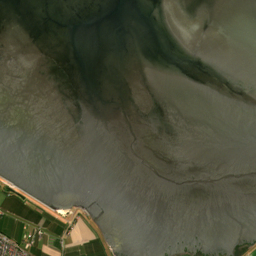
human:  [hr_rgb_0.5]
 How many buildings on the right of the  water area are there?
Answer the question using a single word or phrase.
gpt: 220

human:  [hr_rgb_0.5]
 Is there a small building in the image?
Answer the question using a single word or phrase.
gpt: yes

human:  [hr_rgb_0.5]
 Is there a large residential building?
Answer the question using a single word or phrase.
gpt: no

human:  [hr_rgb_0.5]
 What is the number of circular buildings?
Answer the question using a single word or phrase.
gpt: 0

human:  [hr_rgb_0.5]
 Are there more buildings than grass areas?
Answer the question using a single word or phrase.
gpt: yes

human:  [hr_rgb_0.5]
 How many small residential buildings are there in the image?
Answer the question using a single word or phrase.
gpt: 212

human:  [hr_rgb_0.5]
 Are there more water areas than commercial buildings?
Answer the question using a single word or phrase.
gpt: no

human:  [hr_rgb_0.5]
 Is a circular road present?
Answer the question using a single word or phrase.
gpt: no

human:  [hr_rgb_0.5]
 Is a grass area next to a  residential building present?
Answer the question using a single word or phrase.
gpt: yes

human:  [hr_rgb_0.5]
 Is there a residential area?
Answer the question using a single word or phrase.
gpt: yes

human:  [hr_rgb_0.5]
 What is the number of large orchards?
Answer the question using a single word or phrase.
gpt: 12

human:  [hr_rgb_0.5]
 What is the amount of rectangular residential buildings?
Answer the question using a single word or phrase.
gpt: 139

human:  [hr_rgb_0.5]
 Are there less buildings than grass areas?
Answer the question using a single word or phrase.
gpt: no

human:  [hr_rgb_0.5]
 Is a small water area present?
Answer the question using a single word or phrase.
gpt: no

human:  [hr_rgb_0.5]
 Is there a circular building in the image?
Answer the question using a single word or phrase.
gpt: no

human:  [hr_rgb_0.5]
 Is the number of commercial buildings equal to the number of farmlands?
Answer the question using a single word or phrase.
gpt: no

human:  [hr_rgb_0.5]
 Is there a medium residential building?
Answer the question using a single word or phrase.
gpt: no

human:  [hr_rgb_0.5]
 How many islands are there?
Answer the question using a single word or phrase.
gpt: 1

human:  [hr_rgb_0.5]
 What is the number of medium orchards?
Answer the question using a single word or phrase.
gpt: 2

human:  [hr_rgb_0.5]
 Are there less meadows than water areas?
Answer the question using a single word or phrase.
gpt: no

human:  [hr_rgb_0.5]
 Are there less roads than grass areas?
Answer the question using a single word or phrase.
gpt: no

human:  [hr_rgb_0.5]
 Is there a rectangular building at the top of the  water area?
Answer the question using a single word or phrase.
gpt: no

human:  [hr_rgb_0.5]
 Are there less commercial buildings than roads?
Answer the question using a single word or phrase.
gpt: yes

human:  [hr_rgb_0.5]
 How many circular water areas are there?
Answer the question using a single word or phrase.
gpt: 0

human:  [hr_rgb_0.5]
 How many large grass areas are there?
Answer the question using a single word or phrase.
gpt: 13

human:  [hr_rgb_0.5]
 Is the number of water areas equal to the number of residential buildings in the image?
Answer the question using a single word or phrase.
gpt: no

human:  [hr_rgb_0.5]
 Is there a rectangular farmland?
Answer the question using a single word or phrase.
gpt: yes

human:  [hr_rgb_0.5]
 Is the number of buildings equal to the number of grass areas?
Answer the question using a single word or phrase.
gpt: no

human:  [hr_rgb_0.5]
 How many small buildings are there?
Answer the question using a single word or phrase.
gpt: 220

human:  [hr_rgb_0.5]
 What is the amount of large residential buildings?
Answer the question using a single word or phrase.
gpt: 0

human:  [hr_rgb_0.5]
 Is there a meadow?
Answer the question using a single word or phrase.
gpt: yes

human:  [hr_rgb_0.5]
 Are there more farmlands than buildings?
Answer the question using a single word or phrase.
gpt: no

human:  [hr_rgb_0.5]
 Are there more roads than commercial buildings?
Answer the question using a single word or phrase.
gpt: yes

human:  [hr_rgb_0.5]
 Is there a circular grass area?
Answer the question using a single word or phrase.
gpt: no

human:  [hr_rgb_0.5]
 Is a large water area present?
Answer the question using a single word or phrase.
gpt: yes

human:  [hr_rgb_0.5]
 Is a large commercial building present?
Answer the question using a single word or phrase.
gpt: no